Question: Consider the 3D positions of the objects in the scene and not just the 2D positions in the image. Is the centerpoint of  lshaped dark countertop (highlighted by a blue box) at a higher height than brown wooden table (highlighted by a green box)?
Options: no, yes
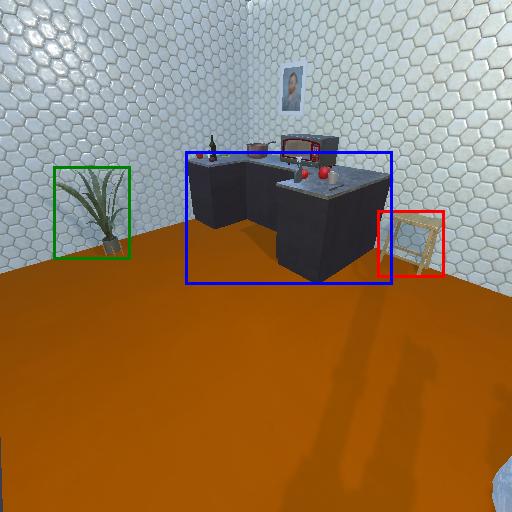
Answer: no